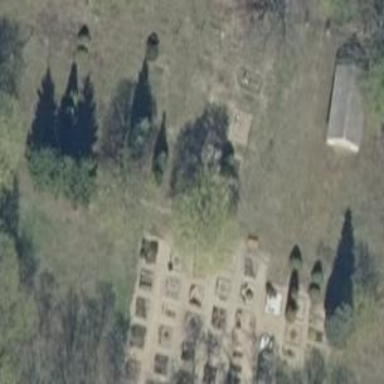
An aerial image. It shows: Cemetery.